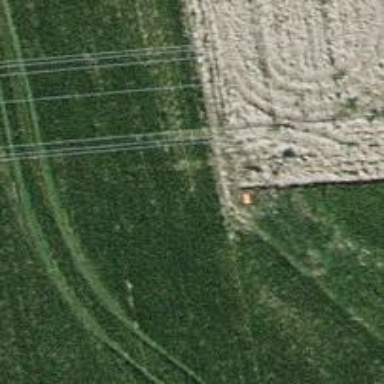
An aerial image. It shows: Aerial marker supported by pole.